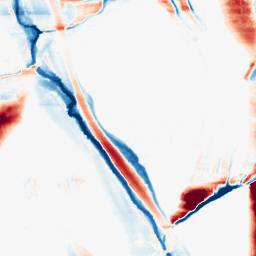
Category: morphological
Decomposition family: morphological_ellipse
Decomposition parameters: operation: average
width: 5
height: 50
Upsampling method: bilinear
Upsampling parameters: scale: 2
Upsampling scale: 2